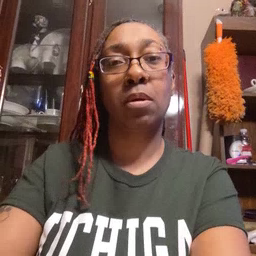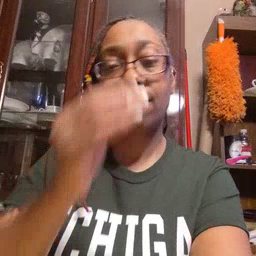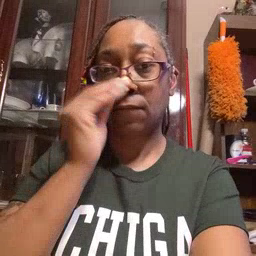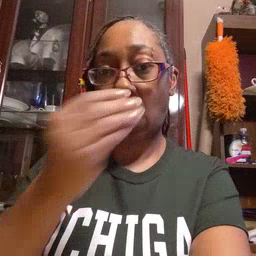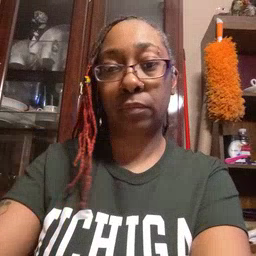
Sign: flower